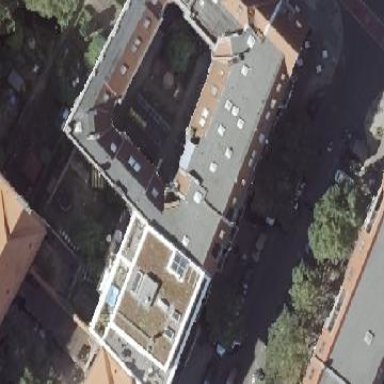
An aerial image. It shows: Part of building.